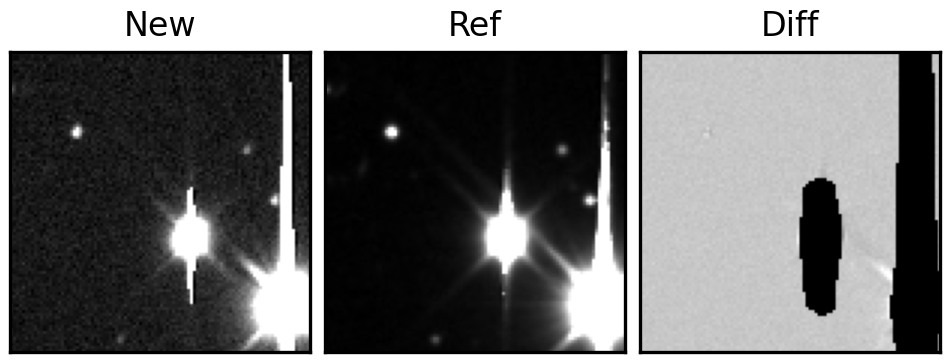
Label: bogus